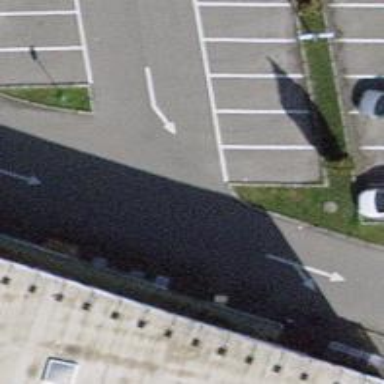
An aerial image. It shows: Road serving as parking aisle.